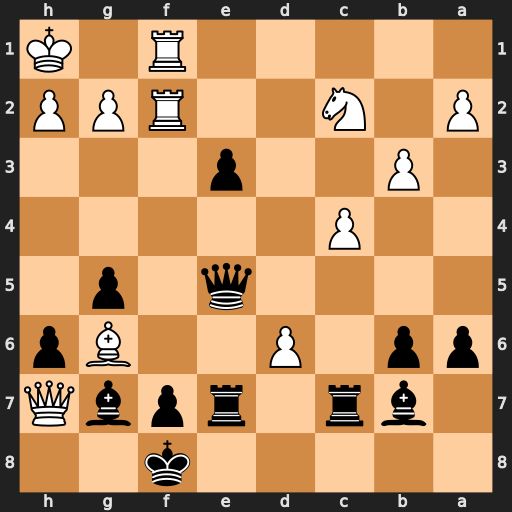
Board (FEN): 5k2/1br1rpbQ/pp1P2Bp/4q1p1/2P5/1P2p3/P1N2RPP/5R1K
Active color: b
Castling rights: -
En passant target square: -
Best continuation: exf2